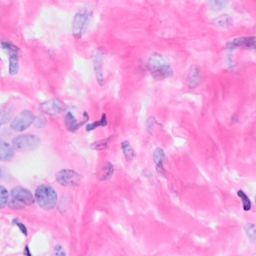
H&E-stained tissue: Breast